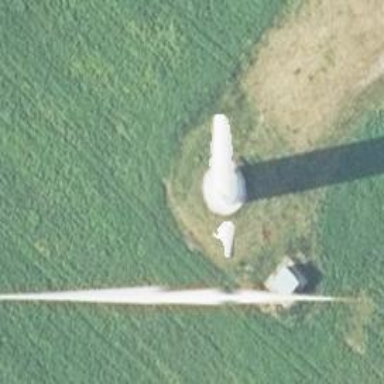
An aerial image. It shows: Wind-powered generator.